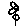
Label: flower